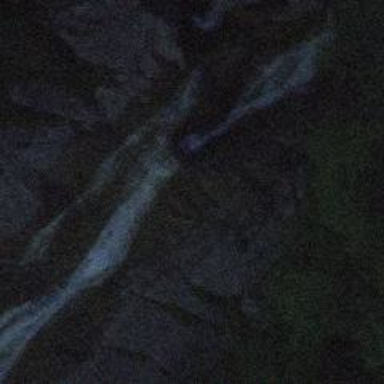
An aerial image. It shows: Beautiful waterfall.